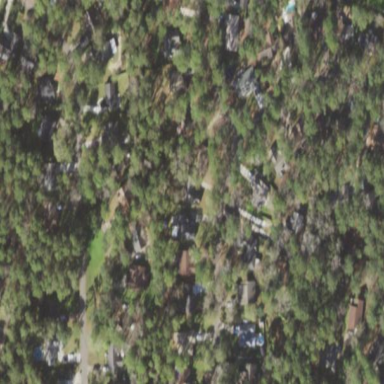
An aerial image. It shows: Single-family residential area.